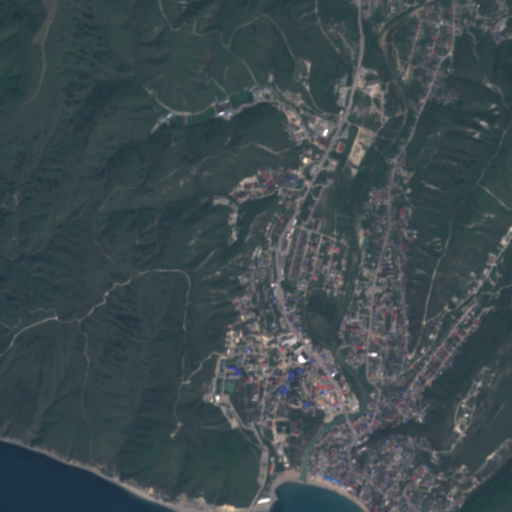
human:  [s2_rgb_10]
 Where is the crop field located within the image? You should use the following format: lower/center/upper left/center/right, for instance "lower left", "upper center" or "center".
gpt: The crop field is located in the upper right of the image.
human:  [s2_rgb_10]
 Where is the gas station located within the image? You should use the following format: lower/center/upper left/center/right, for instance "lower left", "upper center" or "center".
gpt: The gas station is located in the upper center of the image.
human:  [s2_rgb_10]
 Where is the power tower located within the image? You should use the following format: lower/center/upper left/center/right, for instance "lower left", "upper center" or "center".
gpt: The power tower is located in the upper right of the image.
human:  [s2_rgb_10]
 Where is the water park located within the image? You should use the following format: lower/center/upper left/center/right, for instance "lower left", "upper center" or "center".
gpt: The water park is located in the lower right of the image.
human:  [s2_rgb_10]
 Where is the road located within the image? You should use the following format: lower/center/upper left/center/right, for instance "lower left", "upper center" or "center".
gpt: There is no road in the image.